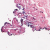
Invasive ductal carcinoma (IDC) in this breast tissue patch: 0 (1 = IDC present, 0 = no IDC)